Interaction volume radius: 5 \u00c5
Interaction volume height: 20 \u00c5
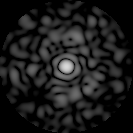
Disorder parameter: 0.819